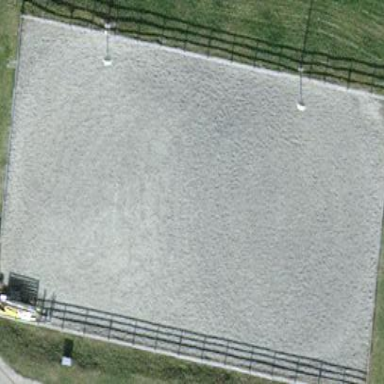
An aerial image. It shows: Area designated for horse riding.